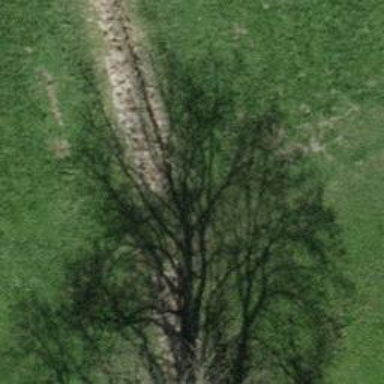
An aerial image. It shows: Shrub in its natural environment.